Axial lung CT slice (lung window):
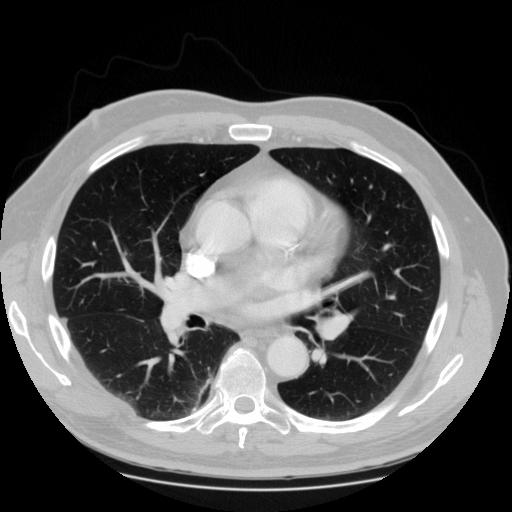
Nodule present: no